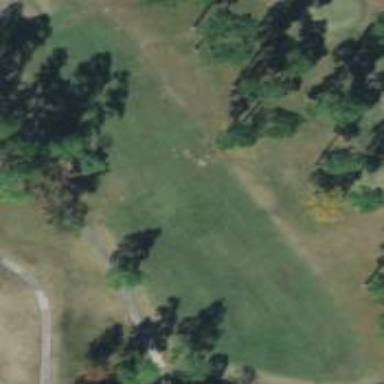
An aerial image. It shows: Golf fairway surrounded by grass.